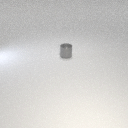
small gray metal cylinder